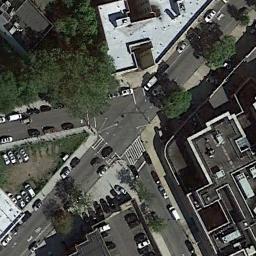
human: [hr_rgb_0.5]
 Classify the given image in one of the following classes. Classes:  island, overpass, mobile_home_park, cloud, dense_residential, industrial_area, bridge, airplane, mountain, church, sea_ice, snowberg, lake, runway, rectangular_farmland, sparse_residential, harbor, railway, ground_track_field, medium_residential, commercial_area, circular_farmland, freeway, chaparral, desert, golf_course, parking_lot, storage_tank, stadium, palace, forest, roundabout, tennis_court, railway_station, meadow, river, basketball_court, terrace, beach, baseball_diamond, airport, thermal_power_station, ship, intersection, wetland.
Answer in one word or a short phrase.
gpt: intersection